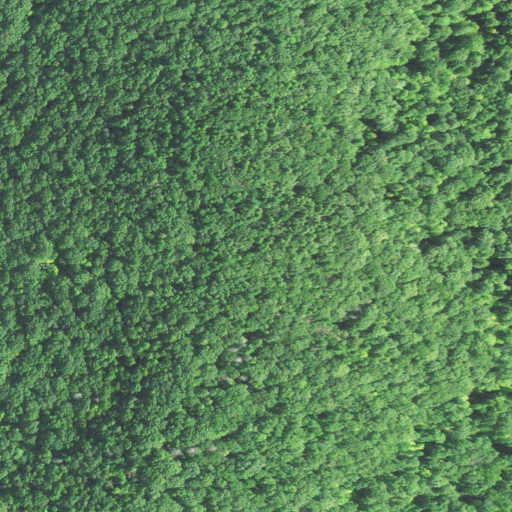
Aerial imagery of mountain in Connecticut named Buck Mountain containing mixed forest and deciduous forest